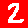
Digit: 2